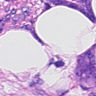
Metastatic tissue present: yes